Question: Is is possible to set a light theme during development time in Visual studio for Windows Phone. I can only use the dark theme now. Please assist.

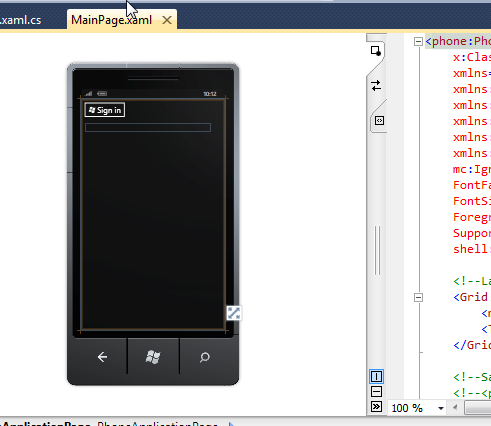
Answer: At present there is no way to change the designer in Visual Studio to use the light theme, however if you open your project in Expression Blend (Project|Open in Expression Blend...) there is a Device tab which you can change from Dark to Light and change the accent colour for the designer.
Ref:
> <URL>